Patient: sex M, age 51
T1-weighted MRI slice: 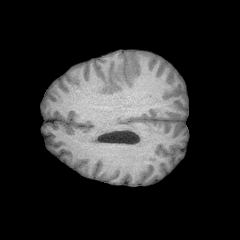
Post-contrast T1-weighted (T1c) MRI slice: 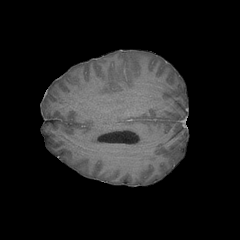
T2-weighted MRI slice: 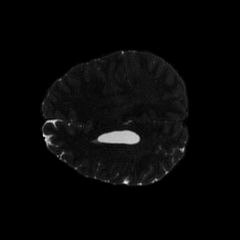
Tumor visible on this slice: yes
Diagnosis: Astrocytoma, IDH-mutant
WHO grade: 4